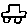
Label: car